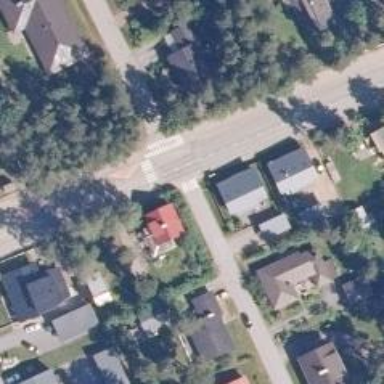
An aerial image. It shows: Road with "give way" sign.